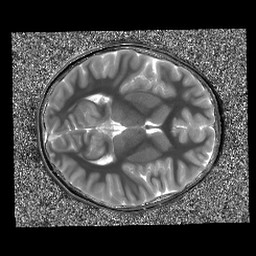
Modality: T1map
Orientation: axial
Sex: female
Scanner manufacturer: siemens
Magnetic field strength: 3 T
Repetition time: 5 s
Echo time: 0.00355 s